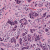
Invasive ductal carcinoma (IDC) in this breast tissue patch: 1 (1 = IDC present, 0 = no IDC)